Question: I have a datagridview with some data. I have added a custom button which will show when i click on a cell. By clicking this button a popup form will be opened. My requirement is only set the location of popup form that is should show just below the selected cell of the datagridview. below is the screen shot:

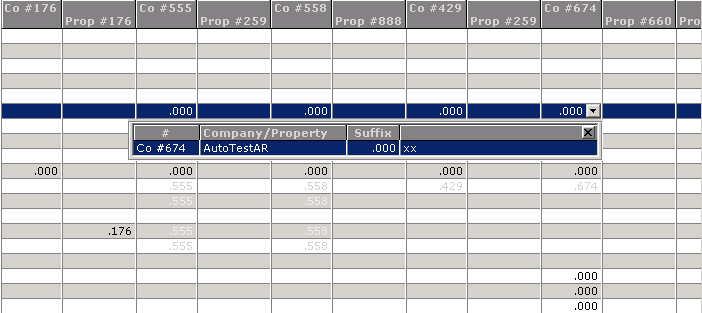
Answer: This doesn't work 100% but it's a starting point, based off my comment:
Main Form:
'''
public Form1()
{
InitializeComponent();
}
private Point _cellClick;
private void dataGridView1_CellClick(object sender, DataGridViewCellEventArgs e)
{
var h = dataGridView1.Rows[0].Height;
if (MousePosition.Y % h == 0)
{
_cellClick = new Point(MousePosition.X, MousePosition.Y);
}
else
{
var y = MousePosition.Y;
do
{
y++;
} while (y % h != 0);
_cellClick = new Point(MousePosition.X, y);
}
}
private void button1_Click(object sender, EventArgs e)
{
var f = new Form2(_cellClick);
f.ShowDialog(this);
}
'''
Child Form:
'''
private Point loc;
public Form2(Point location)
{
InitializeComponent();
loc = location;
}
private void Form2_Load(object sender, EventArgs e)
{
this.SetDesktopLocation(loc.X, loc.Y);
}
'''
This is really close to what you're looking for, the only issue is that the child form doesn't show up "adjacent" to the cell, but exactly where the mouse was when they clicked on the cell.
You could probably do some basic arithmetic to figure out the height of a cell to offset MousePosition.Y so that the child form shows up adjacent to it. I you just need to round the coordinate to the nearest multiple of N, where N is 'dataGridView1.Rows[0].Height', rounding up.
I just edited the code to try something like this, and now the child form tends to show up just a little bit below the row.